Question: Here is a simple Quartz scheduler which should run a job ; the job in itself makes an HTTP request using the Sonatype <URL> The scheduler:
'''
public class QuartzAsyncHttpThreadTest {
/* TEST */
@SuppressWarnings("rawtypes")
private static Class jobToRun = AsyncHttpRequestJob.class;
private static String cron = "0 0/1 * * * ?";
/* TEST */
public static void main(String[] args) throws SchedulerException {
Scheduler scheduler = new StdSchedulerFactory().getScheduler();
scheduler.start();
start(scheduler, jobToRun.getName(), jobToRun);
}
@SuppressWarnings({ "rawtypes", "unchecked" })
public static void start(Scheduler scheduler, String name, Class job)
throws SchedulerException {
JobKey monitorKey = new JobKey(name + "_job", "jobs");
JobDetail detail = JobBuilder.newJob(job).withIdentity(monitorKey)
.build();
Trigger cronDef = TriggerBuilder.newTrigger()
.withIdentity(name + "_trigger", "triggers")
.withSchedule(CronScheduleBuilder.cronSchedule(cron)).build();
scheduler.scheduleJob(detail, cronDef);
}
}
'''
The job:
'''
public class AsyncHttpRequestJob implements Job {
public AsyncHttpRequestJob() {
}
public void execute(JobExecutionContext context)
throws JobExecutionException {
System.out.println("Go..");
makeRequest();
}
public static void makeRequest() {
try {
Future<Response> r = new AsyncHttpClient().prepareGet(
"http://google.com").execute();
Response response = r.get();
System.out.println("Request status: " + response.getStatusCode()); // 301
} catch (Exception e) {
// TODO Auto-generated catch block
e.printStackTrace();
}
}
}
'''
There's really not much to it. If I profile live threads, the encroachment is noticeable after 2 minutes. First 24, than 27, 30...and so on.
:
I was able to verify that it's a combination of the AsyncHttpClient and Quartz, as when I swap out the 'makeRequest' method with a standard request:
'''
URL conn = new URL("http://google.com");
URLConnection httpR = conn.openConnection();
BufferedReader in = new BufferedReader(new InputStreamReader(
httpR.getInputStream()));
String inputLine;
while ((inputLine = in.readLine()) != null)
System.out.println(inputLine);
in.close();
'''
All works as expected.
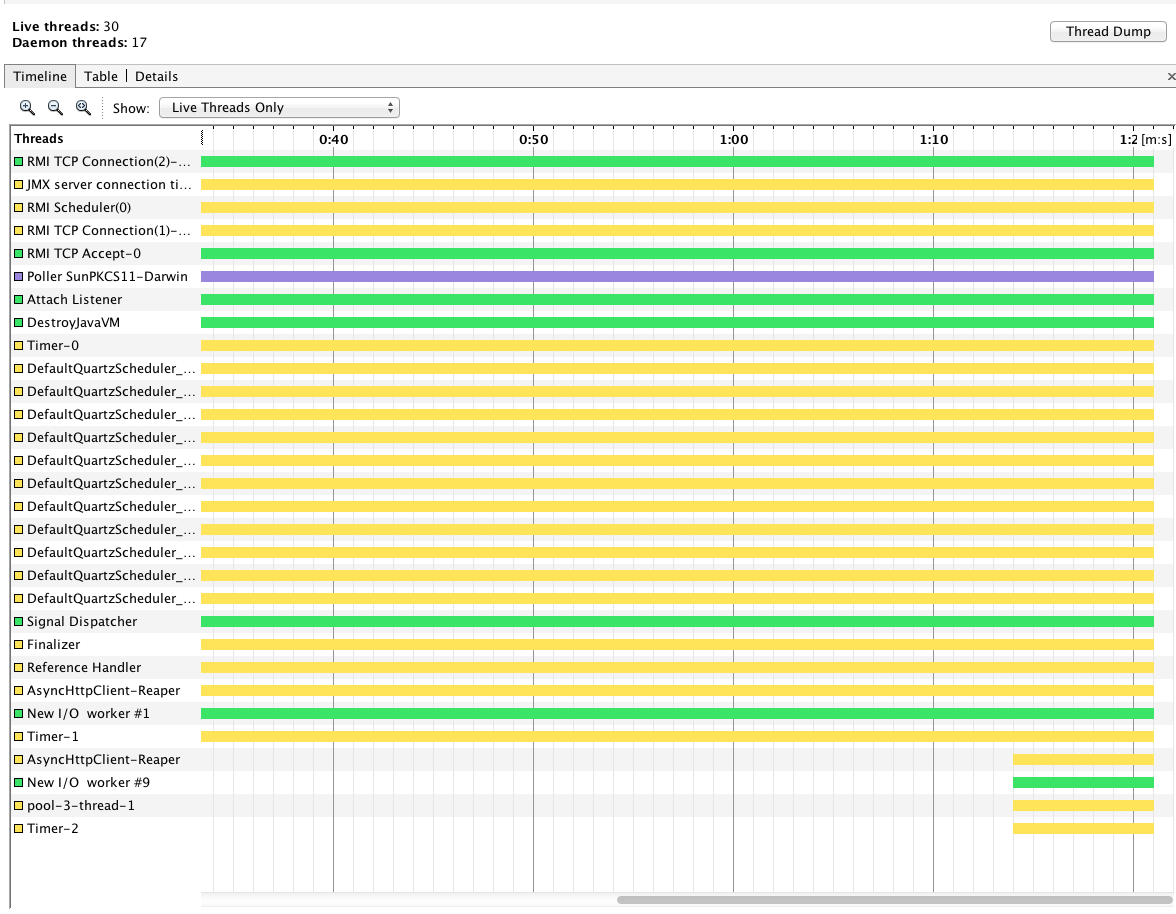
Answer: You must close every 'AsyncHttpClient' instance created here:
'''
Future<Response> r = new AsyncHttpClient().prepareGet(
"http://google.com").execute();
'''
using <URL>.
However, since 'AsyncHttpClient' is thread-safe, much better approach is to create only one, global instance of 'AsyncHttpClient' and reuse it throughout the lifetime of your application and from multiple threads.
Finally, since you basically send some request and wait synchronously (blocking) for a response, why not use standard 'URLConnection' (as in your example) or <URL>? 'AsyncHttpClient' is great when you don't want to wait for a response synchronously, e.g. when you want to initiate hundreds of HTTP requests concurrently without spawning hundreds of threads. 'AsyncHttpClient' will then call your callback code as responses appear.